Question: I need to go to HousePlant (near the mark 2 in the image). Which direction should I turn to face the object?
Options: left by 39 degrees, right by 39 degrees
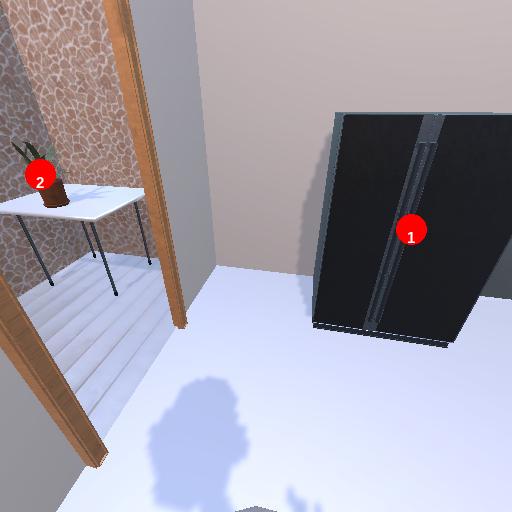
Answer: left by 39 degrees